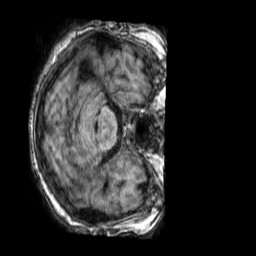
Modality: T1w
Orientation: axial
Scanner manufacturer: philips
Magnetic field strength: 1.5 T
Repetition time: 0.007101 s
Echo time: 0.003211 s